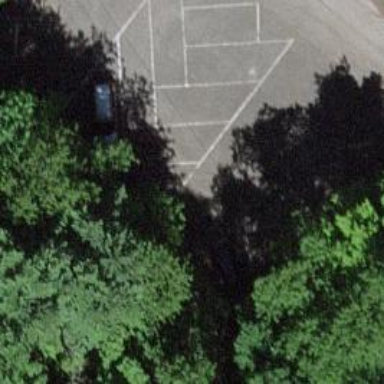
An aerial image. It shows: Road serving as parking aisle.